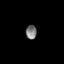
Tissue: skin
Cell type: Fibroblasts
Senescence score: 0.8222
Nuclear area (px): 153
Mean DAPI intensity: 120.706